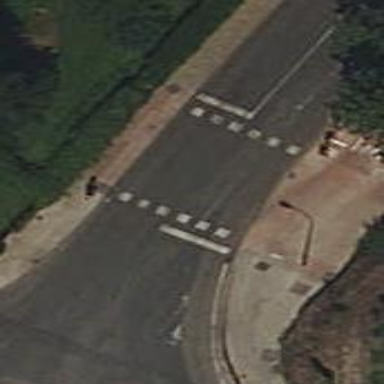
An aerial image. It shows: Road with traffic signals at crossing.